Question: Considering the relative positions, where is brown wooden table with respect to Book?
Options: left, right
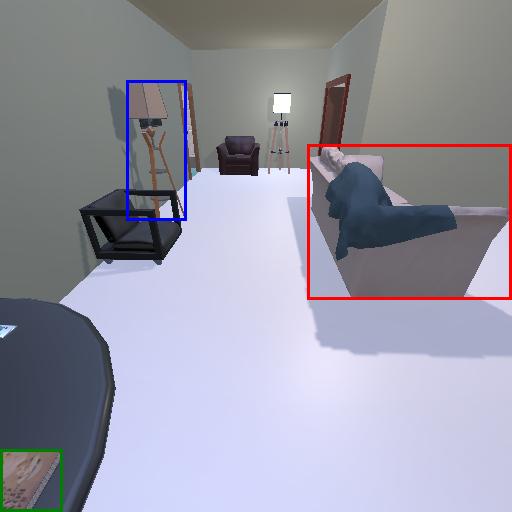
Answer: left